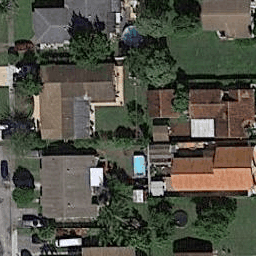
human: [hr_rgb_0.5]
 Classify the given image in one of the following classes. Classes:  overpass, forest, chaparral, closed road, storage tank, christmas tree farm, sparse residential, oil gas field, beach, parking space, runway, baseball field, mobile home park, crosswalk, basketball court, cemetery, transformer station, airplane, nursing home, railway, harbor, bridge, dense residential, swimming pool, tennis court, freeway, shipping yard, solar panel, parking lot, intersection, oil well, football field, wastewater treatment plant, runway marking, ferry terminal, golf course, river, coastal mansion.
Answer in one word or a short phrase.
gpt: dense residential